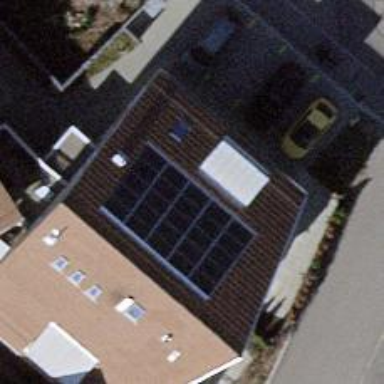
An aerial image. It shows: Solar power generator utilizing photovoltaic technology with solar photovoltaic panels.